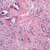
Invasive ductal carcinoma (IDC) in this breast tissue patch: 1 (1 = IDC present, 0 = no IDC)